Question: I have been scratching my head on this for quite a while now. Guess I should have paid more attention in the trigonometry math classes when I was younger but here we go:
I have an angle and a point. I then want to put a second point in the direction of the angle, 200 units away from the first point. I use Atan2 to get the angle, then cos and sin to get the third point. But... I think something goes wrong when calculating the Sin for p3.Y.
EDIT: To clarify, I removed p2 and used the angle directly:
'''
PointF p1 = new PointF(20, 20);
double angle = 1.3034851559678624f;
//Create a new PointF in the same direction, 200 pixels away from p1
//{ X = 199,9482, Y = 4,549629 }
PointF p3 = new PointF
{
X = (float)(Math.Cos(Math.PI * angle / 180.0) * 200),
Y = (float)(Math.Sin(Math.PI * angle / 180.0) * 200)
};
//This is where I would expect 1.3034851559678624 as the first angle
//but I get -4.9073849244837184
double angle2 = Math.Atan2(p3.Y - p1.Y, p3.X - p1.X) * 180 / Math.PI;
'''
Here is a visual representation of the values above. The green line is the first angle.

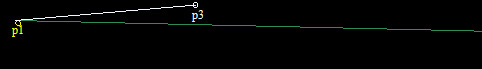
Answer: The problem with your current code is that you don't calculate 'p3' relative to 'p1'. You need to add 'p1.X' and 'p1.Y' to the coordinates of 'p3':
'''
PointF p3 = new PointF
{
X = p1.X + (float)(Math.Cos(Math.PI * angle / 180.0) * 200),
Y = p1.Y + (float)(Math.Sin(Math.PI * angle / 180.0) * 200)
};
'''